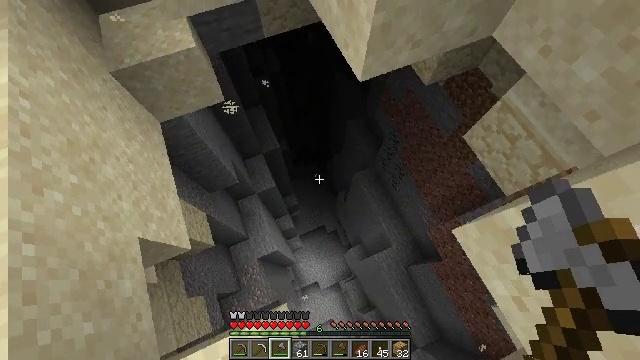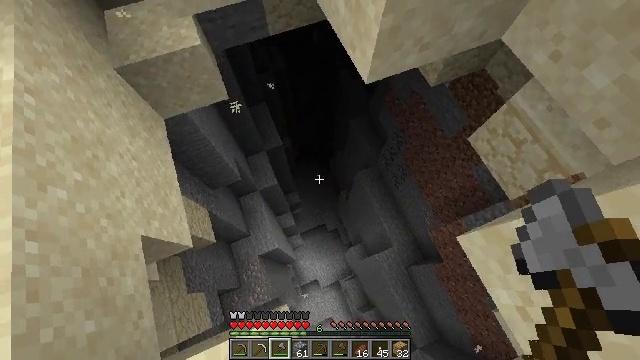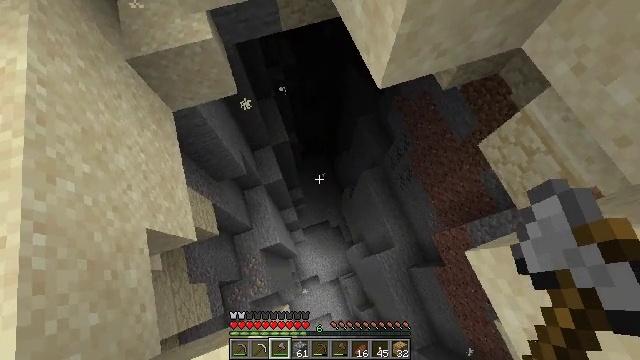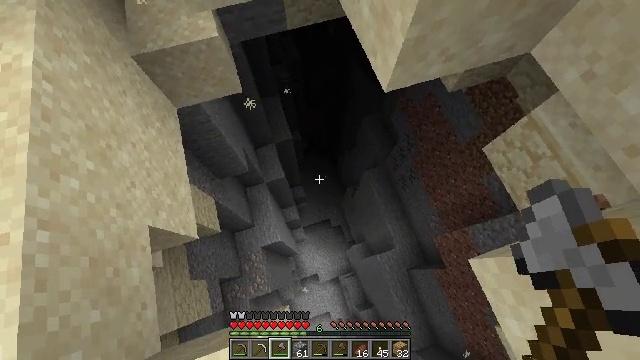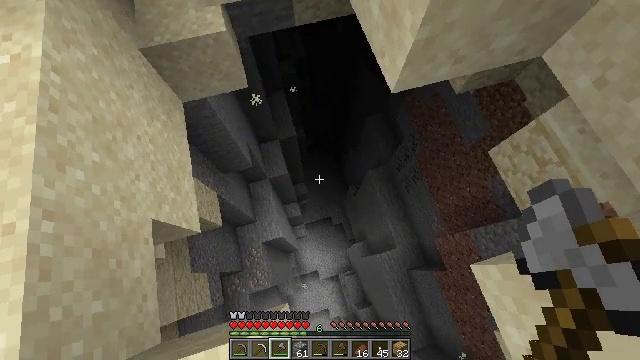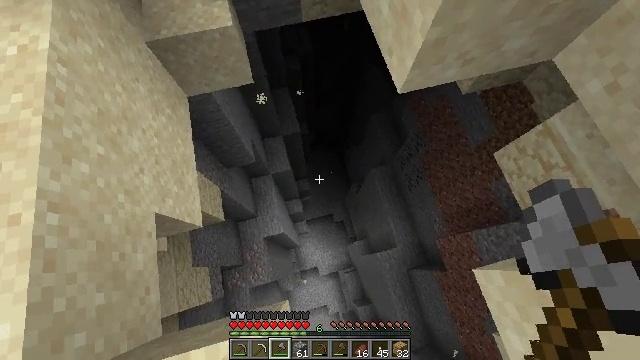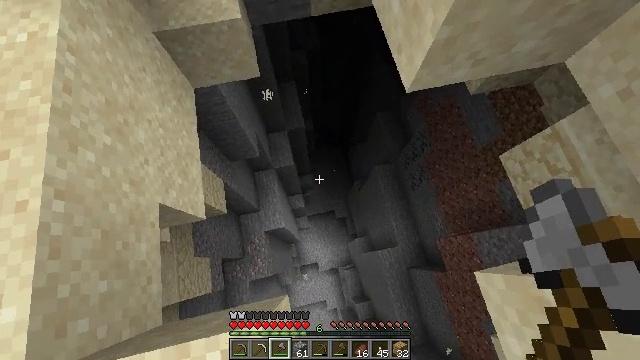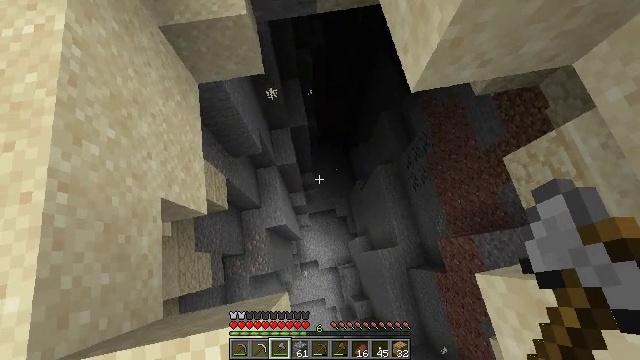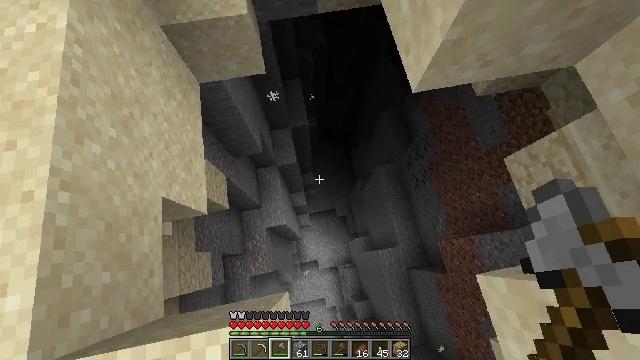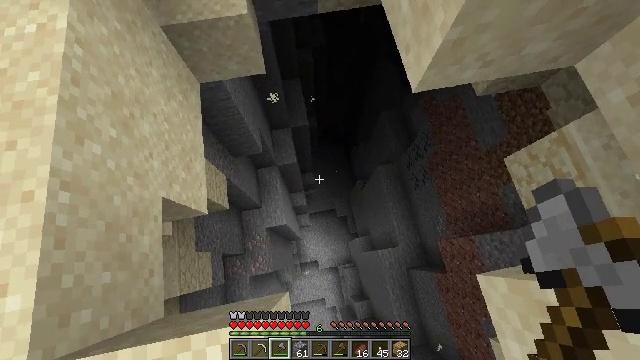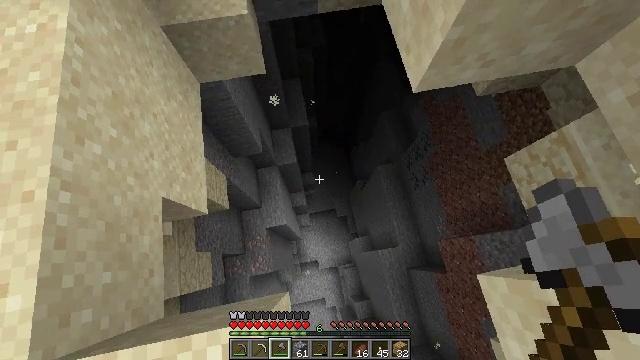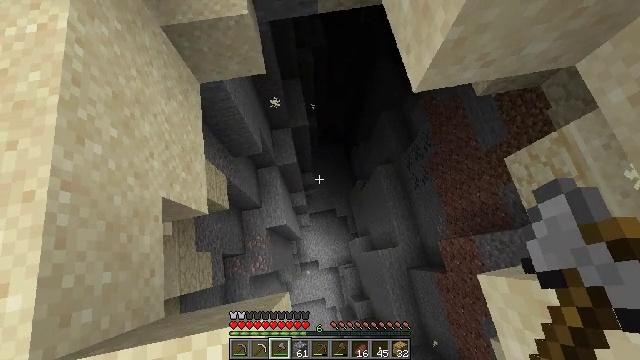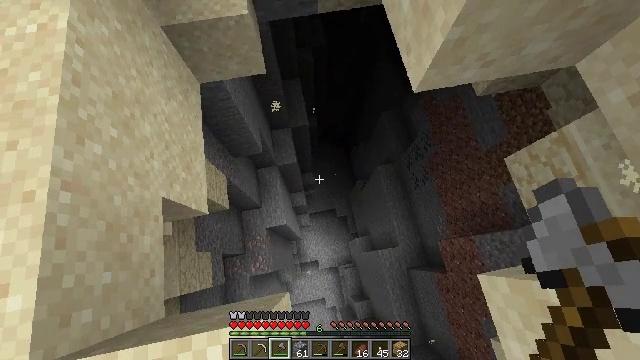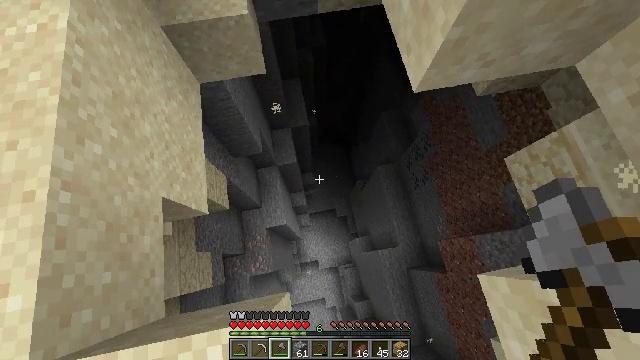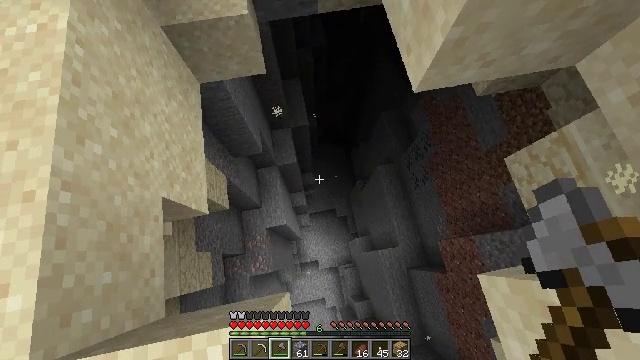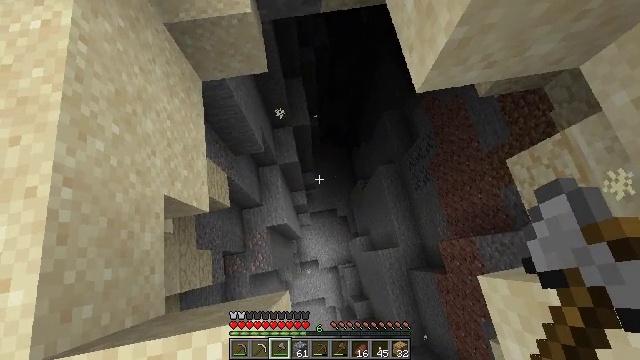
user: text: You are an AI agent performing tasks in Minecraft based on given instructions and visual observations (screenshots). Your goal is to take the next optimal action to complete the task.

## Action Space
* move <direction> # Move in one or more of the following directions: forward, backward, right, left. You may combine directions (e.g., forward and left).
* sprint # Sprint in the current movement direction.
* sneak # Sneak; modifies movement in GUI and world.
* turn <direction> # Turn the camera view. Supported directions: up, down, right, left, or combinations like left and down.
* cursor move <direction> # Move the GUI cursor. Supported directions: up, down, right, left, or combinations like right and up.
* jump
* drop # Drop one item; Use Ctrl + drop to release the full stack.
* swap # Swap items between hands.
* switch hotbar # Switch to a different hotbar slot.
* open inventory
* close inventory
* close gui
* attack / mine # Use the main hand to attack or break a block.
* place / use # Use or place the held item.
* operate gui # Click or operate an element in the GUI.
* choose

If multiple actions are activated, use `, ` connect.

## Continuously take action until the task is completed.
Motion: motion action
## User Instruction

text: Mine sand by the water.
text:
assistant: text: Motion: move forward and move right, sneak, turn left
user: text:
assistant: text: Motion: move forward and move right, sneak, turn left
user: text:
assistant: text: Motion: move forward and move right, sneak, turn left
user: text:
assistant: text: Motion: move right, sneak, turn left
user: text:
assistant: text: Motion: sneak, turn left
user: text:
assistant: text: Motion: sneak, turn left
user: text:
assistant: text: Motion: sneak, turn left
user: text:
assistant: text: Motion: sneak
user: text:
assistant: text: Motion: sneak
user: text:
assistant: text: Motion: sneak
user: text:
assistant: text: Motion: sneak
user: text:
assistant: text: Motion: sneak
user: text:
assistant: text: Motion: sneak
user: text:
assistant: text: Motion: sneak
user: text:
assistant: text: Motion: sneak
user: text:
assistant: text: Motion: sneak
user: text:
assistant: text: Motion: sneak
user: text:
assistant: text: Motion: sneak
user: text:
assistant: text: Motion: sneak
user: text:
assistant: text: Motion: sneak
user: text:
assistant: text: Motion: sneak, turn left
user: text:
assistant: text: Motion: sneak, turn left and up
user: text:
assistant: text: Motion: sneak, turn left and up
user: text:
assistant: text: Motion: sneak, turn left and up
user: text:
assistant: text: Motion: sneak
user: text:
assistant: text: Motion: sneak
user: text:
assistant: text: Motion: sneak
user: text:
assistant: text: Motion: sneak
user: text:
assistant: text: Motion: sneak
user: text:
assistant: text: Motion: sneak